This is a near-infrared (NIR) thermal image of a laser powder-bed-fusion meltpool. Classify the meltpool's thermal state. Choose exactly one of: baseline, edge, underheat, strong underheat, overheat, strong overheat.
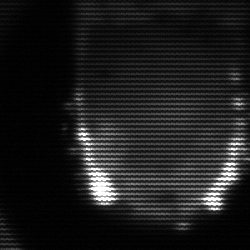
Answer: baseline